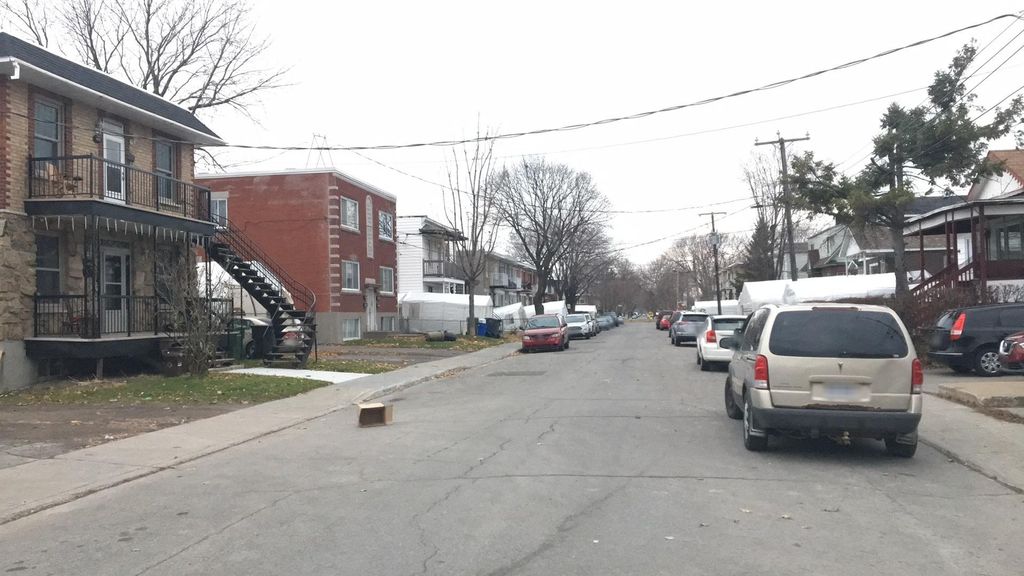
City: montreal